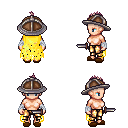
a pixel art fantasy rpg character, female body template, human, light skin, yellow tattered cape, gold greaves, white blonde mohawk hairstyle, chain helm, white cloth bandages, brown slippers, dagger, four views (front, back, left, right), 2x2 character sprite sheet, small pixel art, hard edges, no anti-aliasing